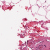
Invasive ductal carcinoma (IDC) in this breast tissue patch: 0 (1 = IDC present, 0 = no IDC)